Question: I want to display my database table's one row content like as below frame. Table have Photo and description column. I also want two buttons like mentioned in image for some action. my database table have around 100 plus records. so in my web page I want to display 100 frame like below at runtime because it's possible that in future this record may goes up to 1000.

I am new in Web Application development. Anyone suggest me best GUI control to achive my goal with ASP.NET. Any tutorial or sample link will be great help.
Thanks.
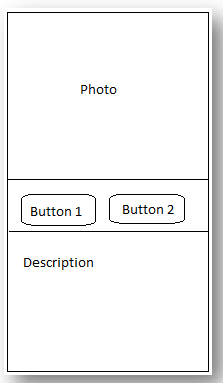
Answer: First you create a user control with that design as I see here.
Then you use this user control inside a repeater and pass the database parameters to the user control to make the correct render. Additional you can use and DataView the same way.
## working example
The custom control:
'''
<%@ Control Language="C#" AutoEventWireup="true" CodeFile="ShowData.ascx.cs" Inherits="Dokimes_StackOverFlow_ShowData" %>
<asp:Literal runat="server" ID="txtTheID" EnableViewState="false" />
<asp:Button ID="Button1" runat="server" onclick="Button1_Click" Text="Button" />
<hr /><br />
'''
and the code behind:
'''
public partial class Dokimes_StackOverFlow_ShowData : System.Web.UI.UserControl
{
public int cValueID = -1;
protected void Page_Load(object sender, EventArgs e)
{
txtTheID.Text = cValueID.ToString();
}
protected void Button1_Click(object sender, EventArgs e)
{
}
}
'''
and the main page that is use it:
'''
<!DOCTYPE html PUBLIC "-//W3C//DTD XHTML 1.0 Transitional//EN" "http://www.w3.org/TR/xhtml1/DTD/xhtml1-transitional.dtd">
<html xmlns="http://www.w3.org/1999/xhtml">
<head runat="server">
<title></title>
</head>
<body>
<form id="form1" runat="server">
<div>
<asp:Repeater ID="Repeater1" runat="server">
<ItemTemplate>
<uc1:ShowData ID="ShowData1" runat="server" cValueID="<%# GetID(Container.DataItem) %>" />
</ItemTemplate>
</asp:Repeater>
</div>
</form>
</body>
</html>
'''
and the code behind
'''
public partial class Dokimes_StackOverFlow_ShowRepeatedData : System.Web.UI.Page
{
List<int> oMainIds = new List<int>();
override protected void OnInit(EventArgs e)
{
for (int i = 0; i < 10; i++)
{
oMainIds.Add(i);
}
Repeater1.DataSource = oMainIds;
Repeater1.DataBind();
base.OnInit(e);
}
protected void Page_Load(object sender, EventArgs e)
{
}
public int GetID(object oItem)
{
return (int)oItem;
}
}
'''